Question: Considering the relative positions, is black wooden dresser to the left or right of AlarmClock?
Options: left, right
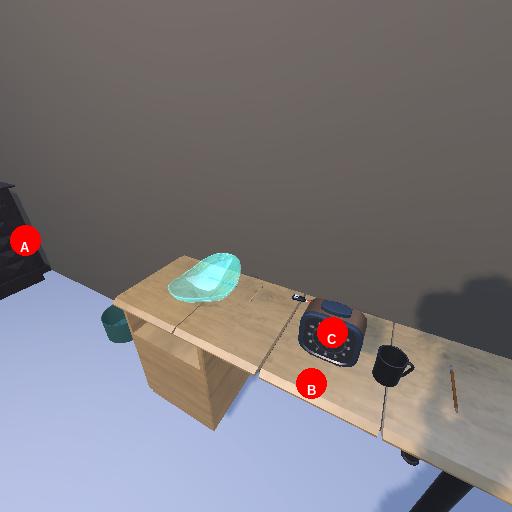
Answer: left